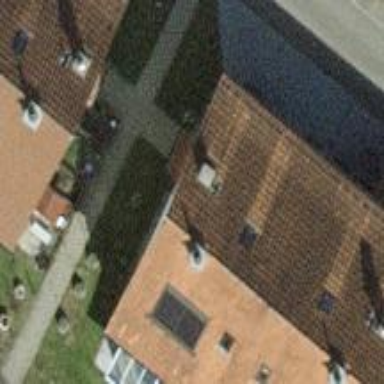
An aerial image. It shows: Terrace building.